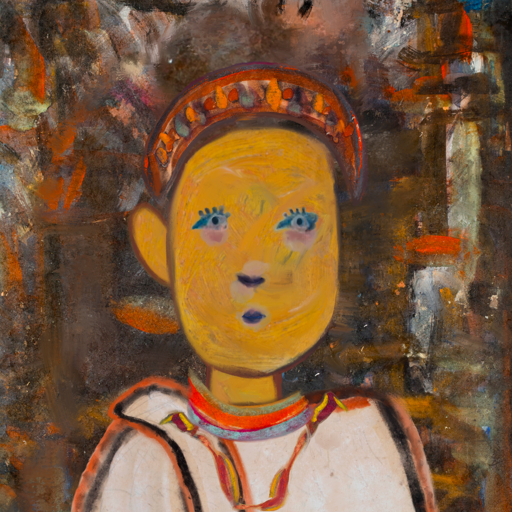
Background: GypsyQueen, Head And Neck Front: After_Raid, Face Front: Hill_Girl, Bust: Roy_Bahadur, Hair Front: Blank, Head Accessory: Hypocrite, Second Necklace: Gypsy_Mother_1, Necklace: Sisters, Baby: Blank